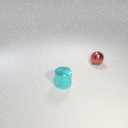
small red metal sphere to the right of small cyan metal cylinder